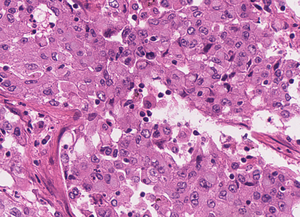
Tumor epithelial tissue: yes
Tumor-associated stroma tissue: yes
Normal tissue: no